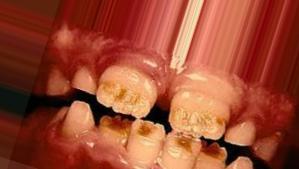
Condition: Tooth Discoloration